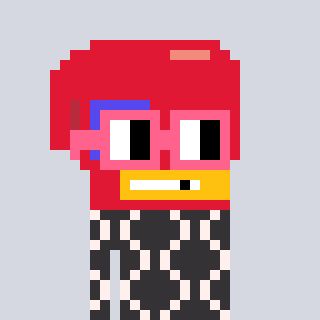
a pixel art character with square pink glasses, a boxing glove-shaped head and a grayscale-colored body on a cool background